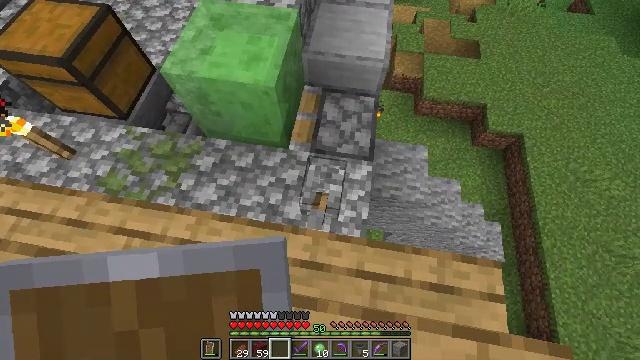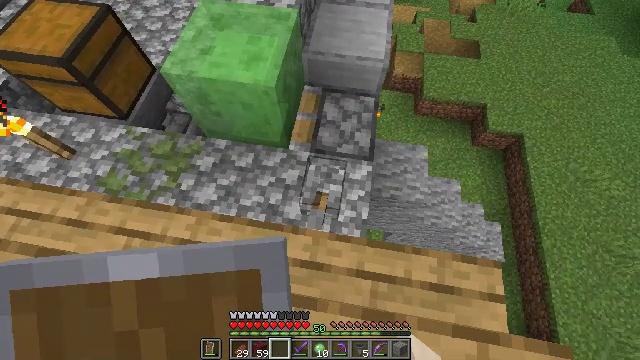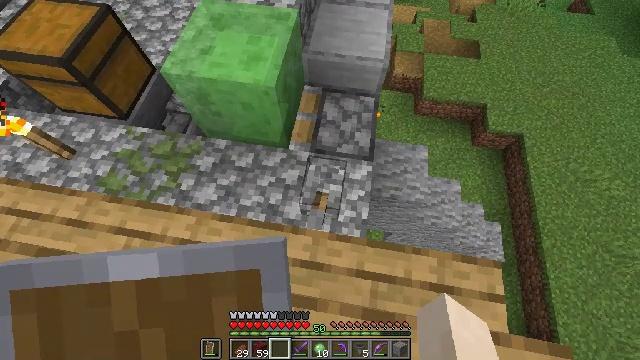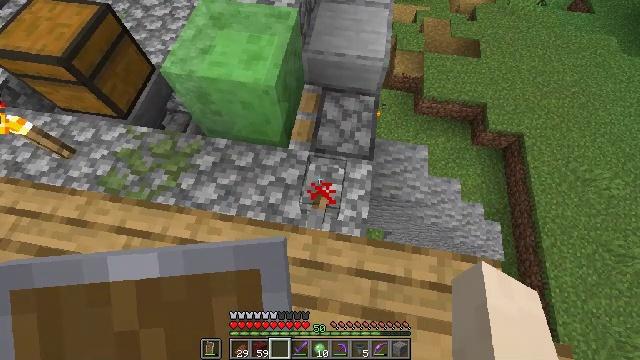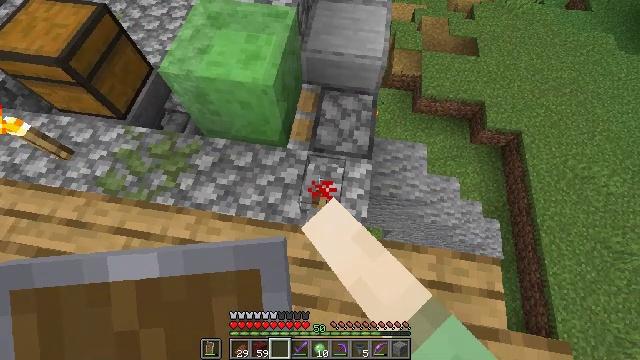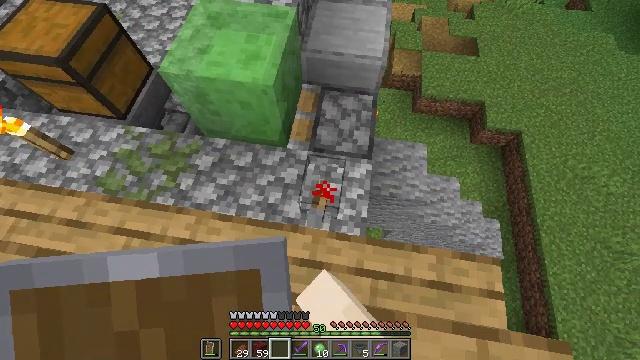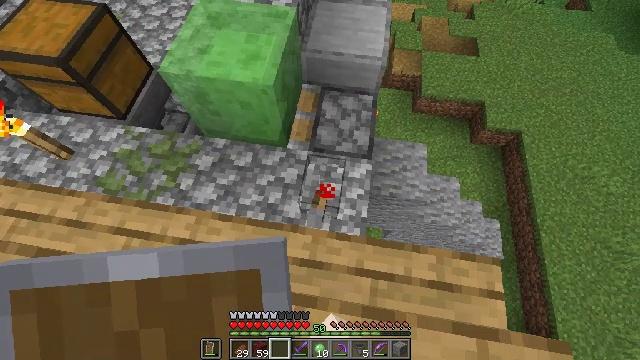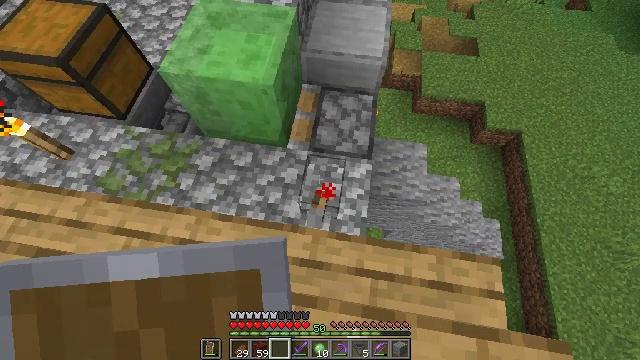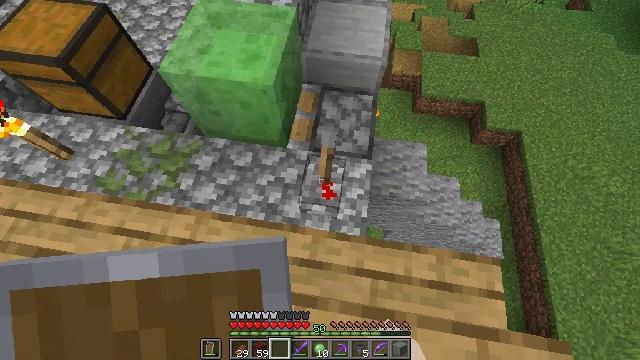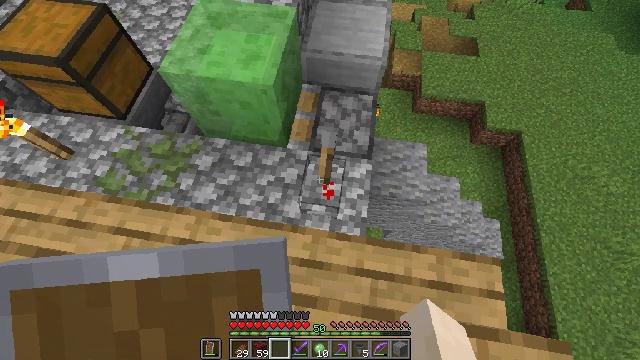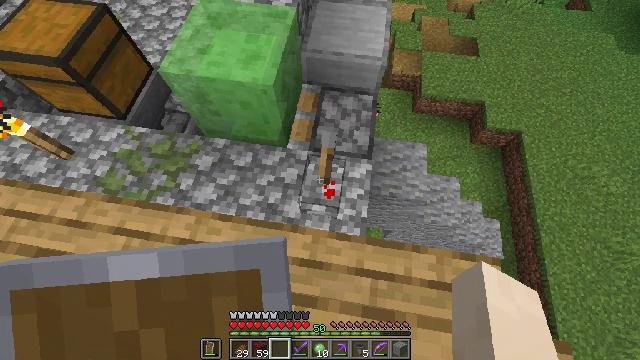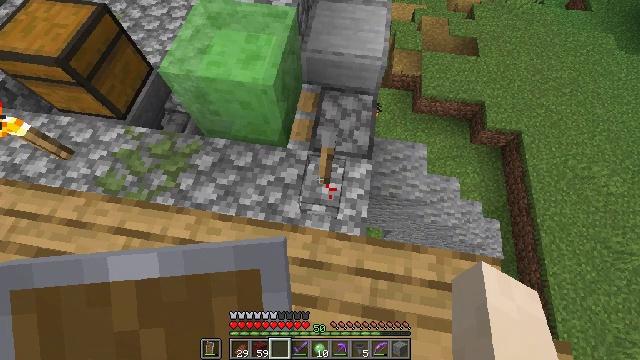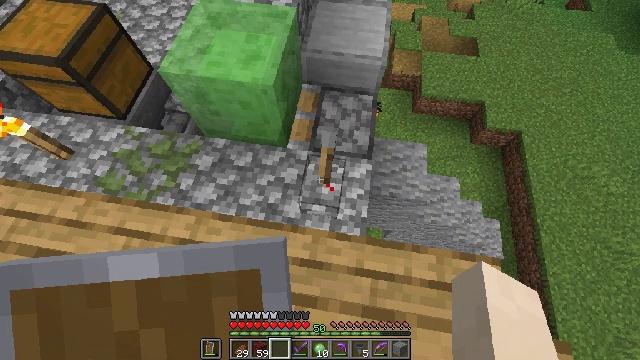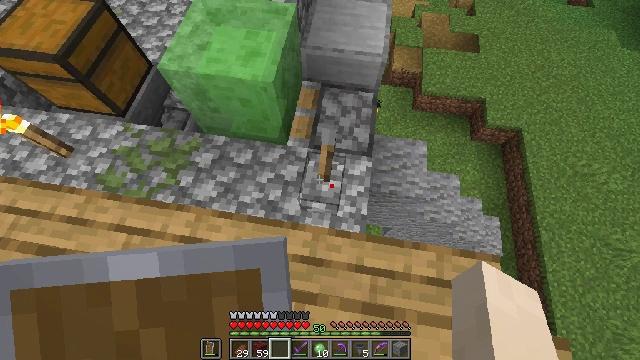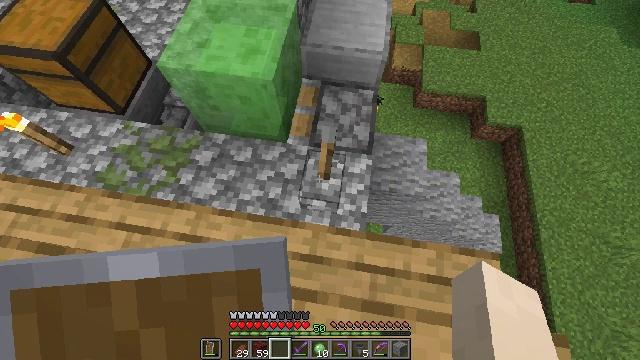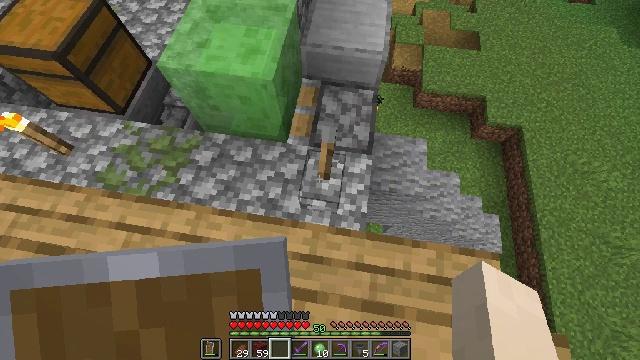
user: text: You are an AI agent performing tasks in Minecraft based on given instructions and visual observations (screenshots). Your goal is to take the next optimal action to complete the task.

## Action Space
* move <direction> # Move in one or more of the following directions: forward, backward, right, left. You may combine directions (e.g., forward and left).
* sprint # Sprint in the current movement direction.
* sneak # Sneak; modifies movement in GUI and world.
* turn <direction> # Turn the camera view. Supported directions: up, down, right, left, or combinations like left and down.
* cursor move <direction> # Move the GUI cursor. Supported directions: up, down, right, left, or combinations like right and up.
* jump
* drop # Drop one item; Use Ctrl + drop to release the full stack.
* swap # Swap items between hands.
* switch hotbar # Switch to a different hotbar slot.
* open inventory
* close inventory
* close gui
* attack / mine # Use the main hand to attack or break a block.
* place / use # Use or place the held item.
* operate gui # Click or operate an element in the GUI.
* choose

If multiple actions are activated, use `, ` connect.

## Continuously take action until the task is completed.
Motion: motion action
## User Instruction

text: Mine block lever.
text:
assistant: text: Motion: no_op
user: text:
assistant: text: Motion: no_op
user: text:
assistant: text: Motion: use / place
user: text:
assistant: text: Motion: use / place
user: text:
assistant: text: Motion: use / place
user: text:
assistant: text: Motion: no_op
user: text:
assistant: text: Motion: no_op
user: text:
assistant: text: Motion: no_op
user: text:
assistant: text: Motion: no_op
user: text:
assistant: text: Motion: no_op
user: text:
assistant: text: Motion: no_op
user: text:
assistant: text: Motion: no_op
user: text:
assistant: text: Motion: no_op
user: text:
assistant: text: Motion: no_op
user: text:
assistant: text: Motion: no_op
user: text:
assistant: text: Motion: no_op
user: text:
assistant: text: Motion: no_op
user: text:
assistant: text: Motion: no_op
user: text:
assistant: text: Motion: no_op
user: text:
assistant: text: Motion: use / place
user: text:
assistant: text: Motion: use / place
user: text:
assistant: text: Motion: use / place
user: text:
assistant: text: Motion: no_op
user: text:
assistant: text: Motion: no_op
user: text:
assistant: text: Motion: no_op
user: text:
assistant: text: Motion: no_op
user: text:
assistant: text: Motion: no_op
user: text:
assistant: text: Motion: no_op
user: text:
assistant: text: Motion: no_op
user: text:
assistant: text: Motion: no_op